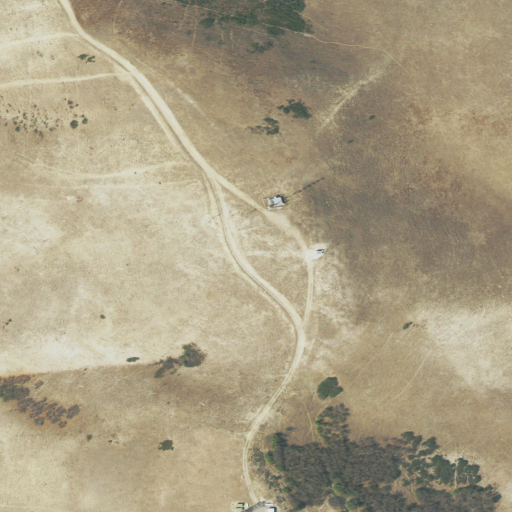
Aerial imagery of mountain in Utah named Little Mountain containing cultivated crops, grassland, shrub, and high intensity development